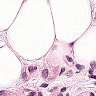
Metastatic tissue present: yes